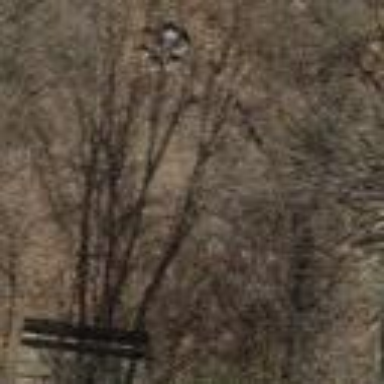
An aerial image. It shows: Picnic site with woodchips surface.